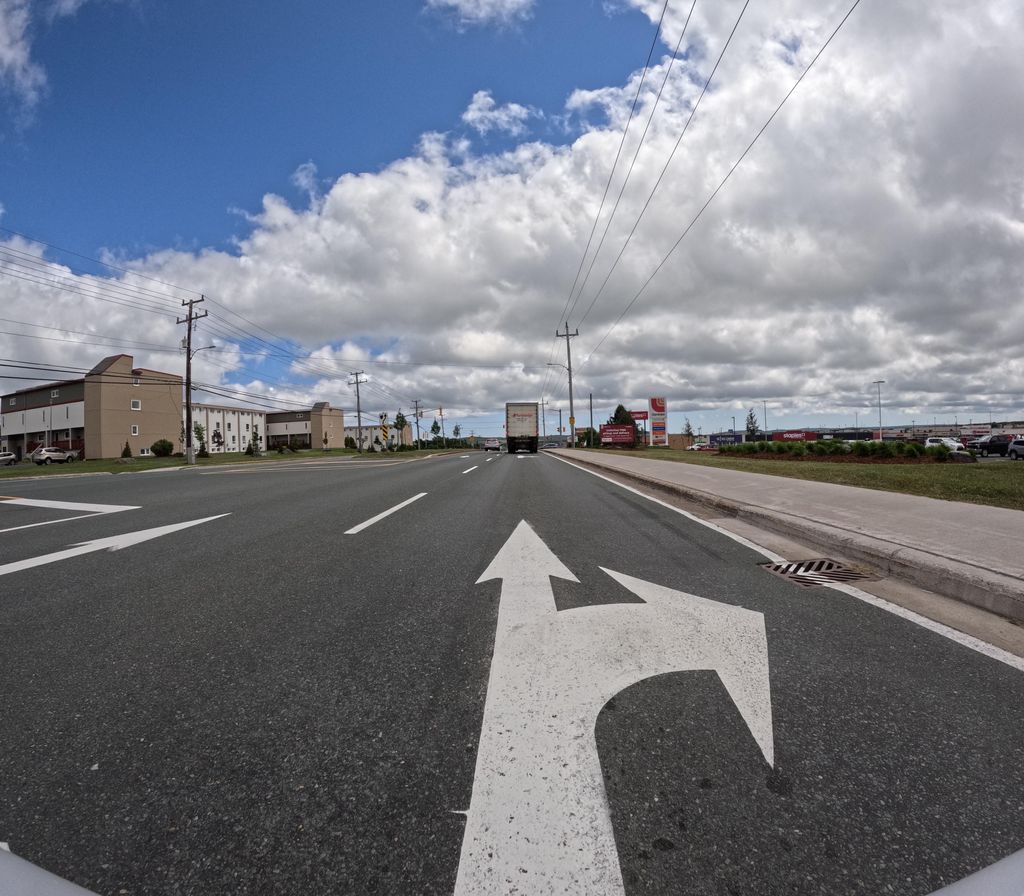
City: st_johns